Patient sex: F
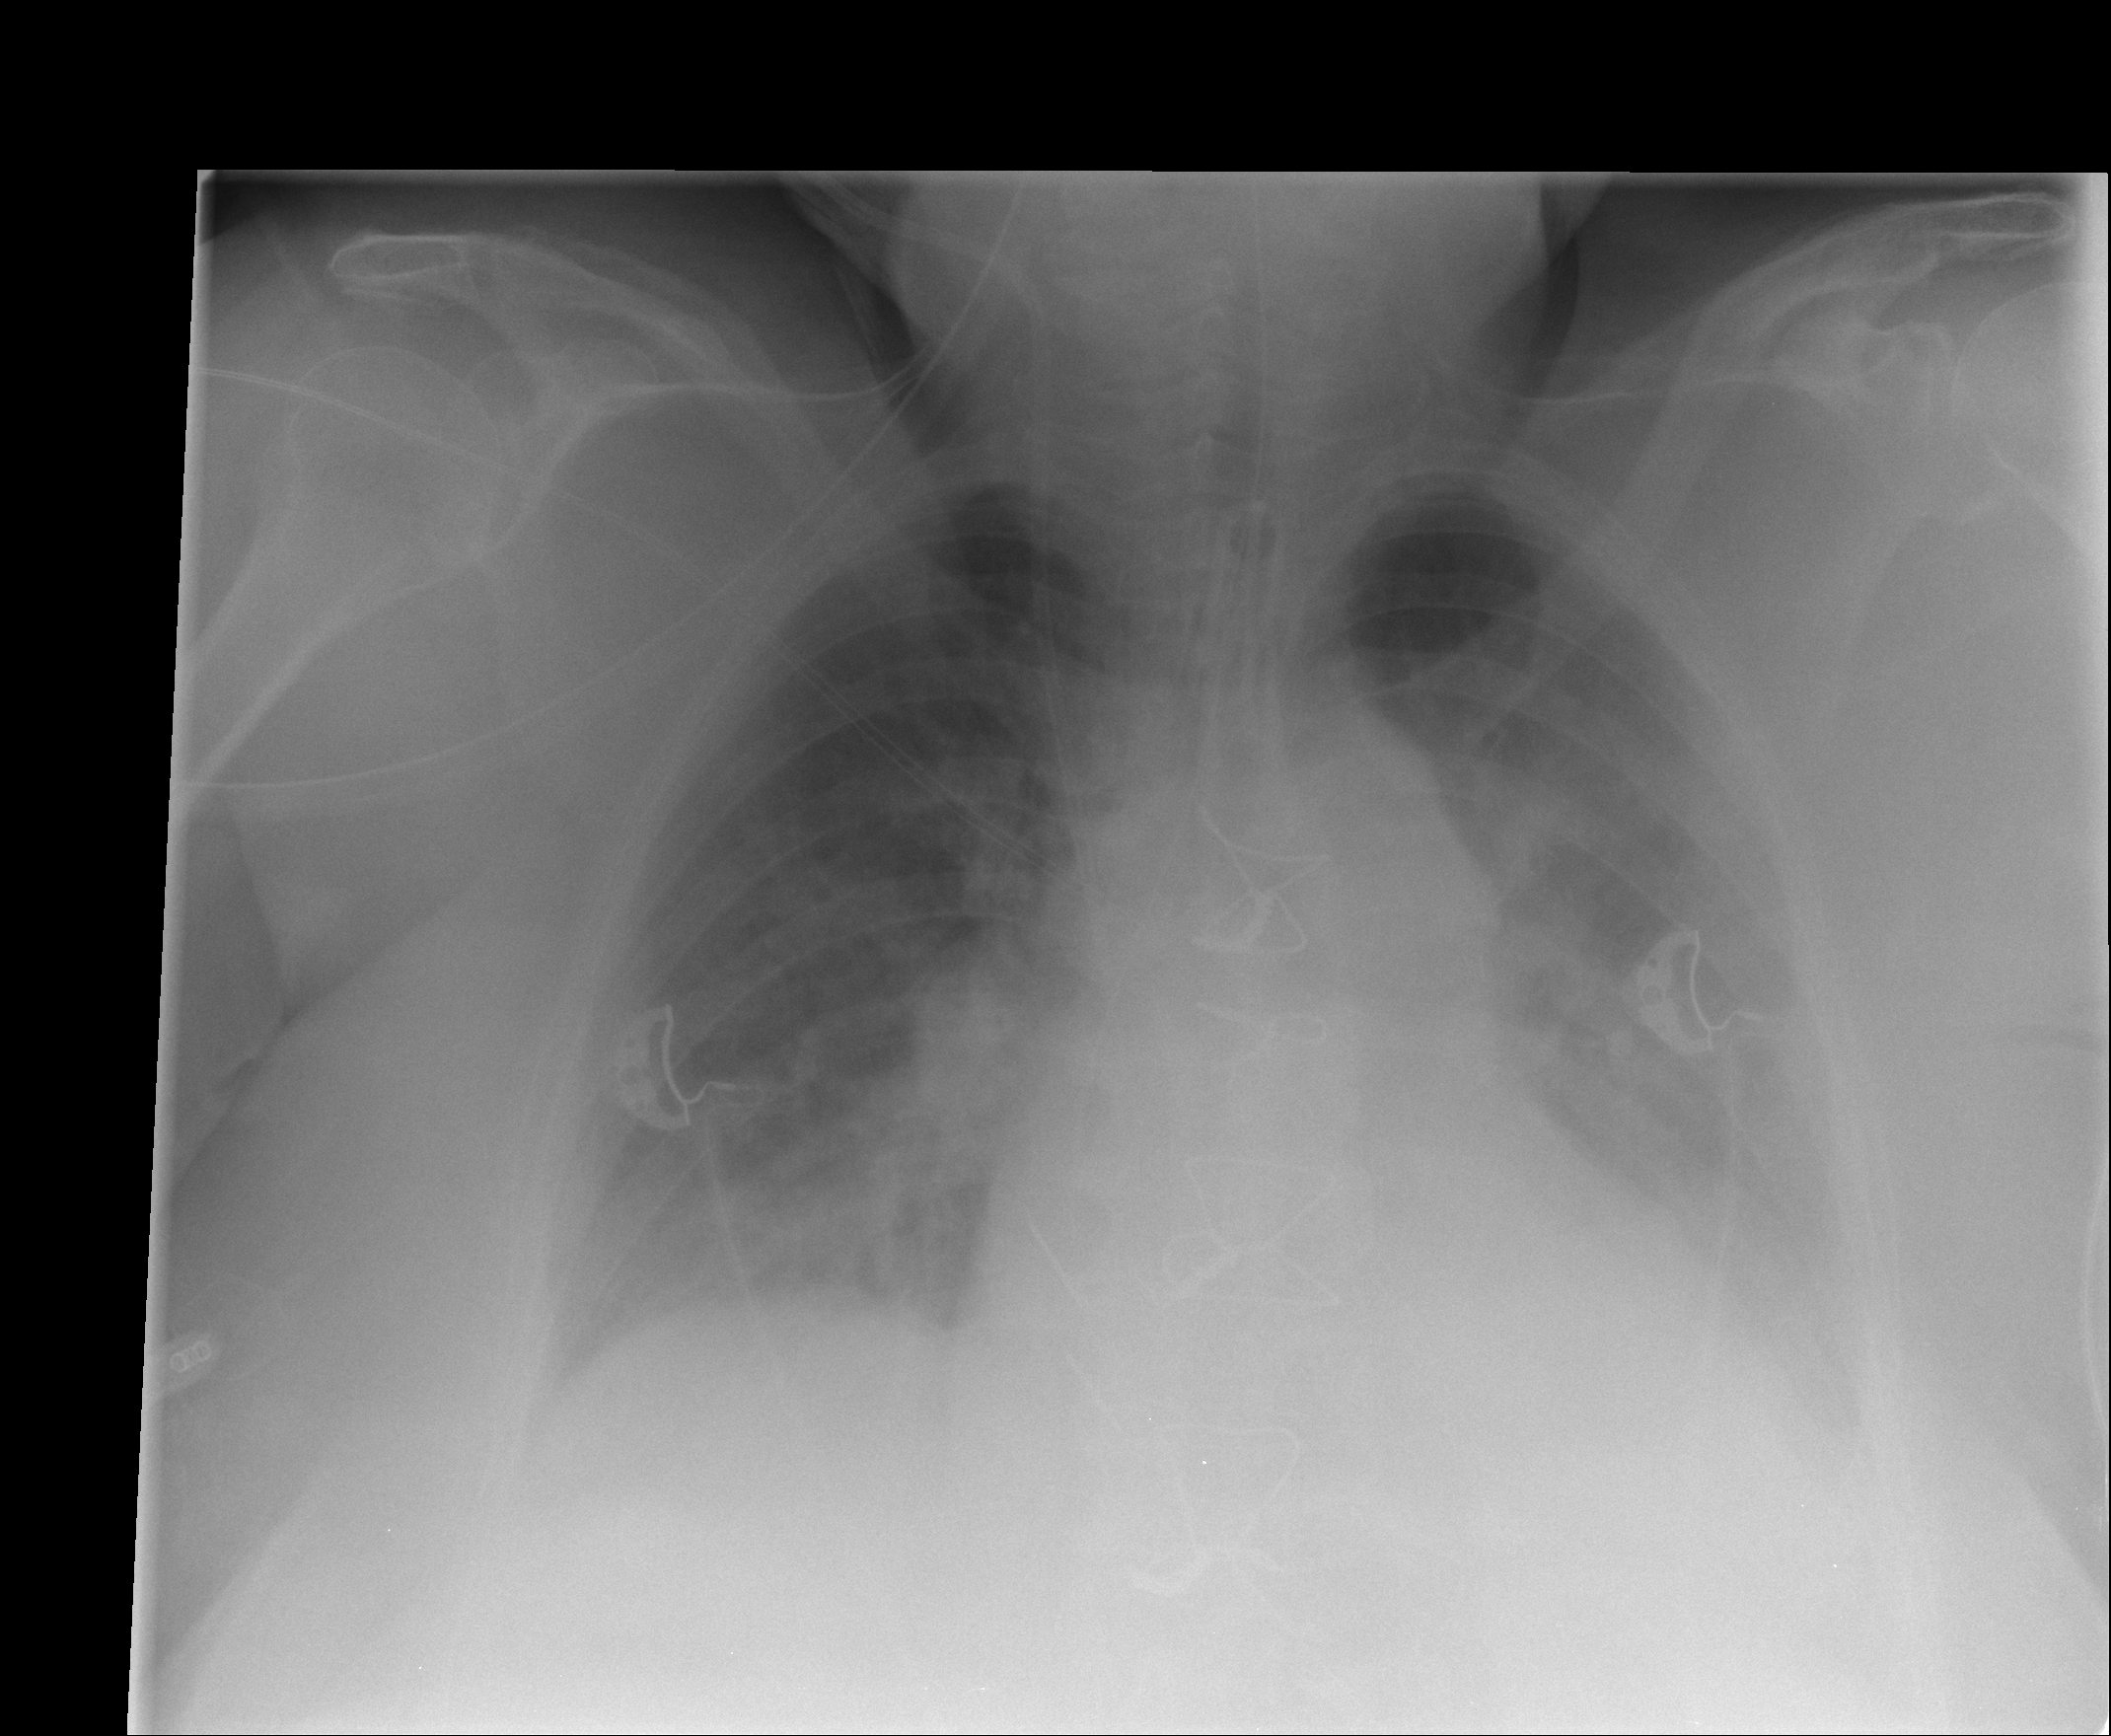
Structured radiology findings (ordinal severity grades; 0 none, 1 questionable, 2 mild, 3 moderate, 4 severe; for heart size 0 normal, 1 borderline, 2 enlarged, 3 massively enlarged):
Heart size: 2
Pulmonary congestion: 3
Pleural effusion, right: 2
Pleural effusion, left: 2
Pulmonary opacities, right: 2
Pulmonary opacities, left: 2
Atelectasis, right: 2
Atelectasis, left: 2